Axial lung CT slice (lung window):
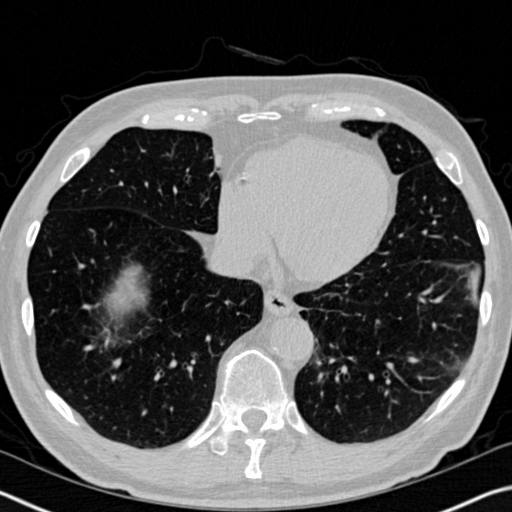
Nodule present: no